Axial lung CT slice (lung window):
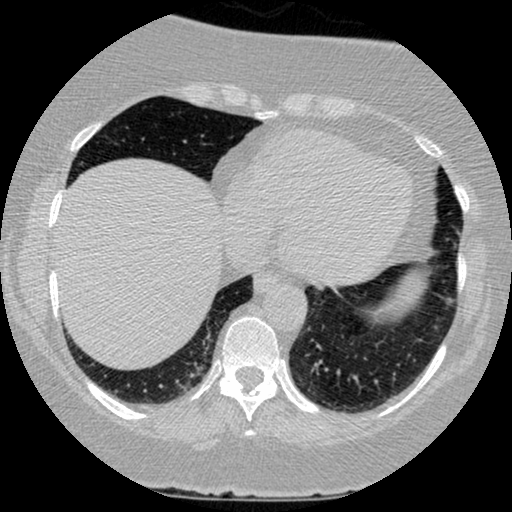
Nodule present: no